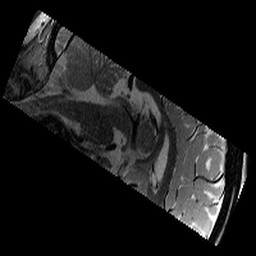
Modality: T2w
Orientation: sagittal
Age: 11
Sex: male
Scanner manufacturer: siemens
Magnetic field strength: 3 T
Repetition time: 9.23 s
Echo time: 0.067 s